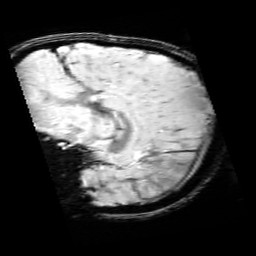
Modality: SWI
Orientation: sagittal
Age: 11
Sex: male
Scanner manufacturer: siemens
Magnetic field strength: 3 T
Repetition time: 0.027 s
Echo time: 0.02 s